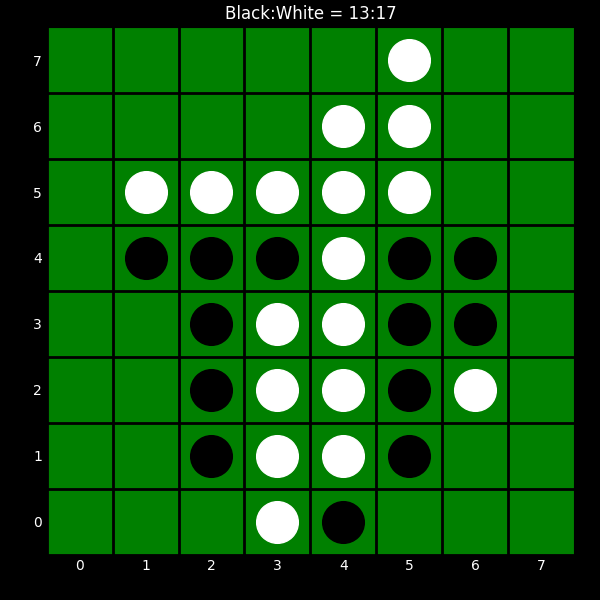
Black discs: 13
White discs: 17